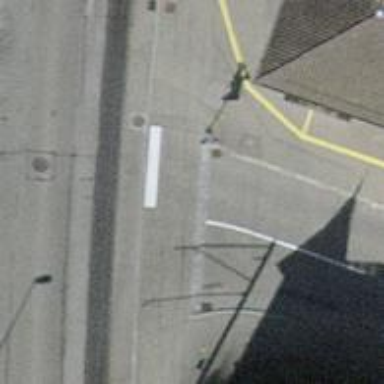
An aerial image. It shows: Smooth asphalt road in residential area.